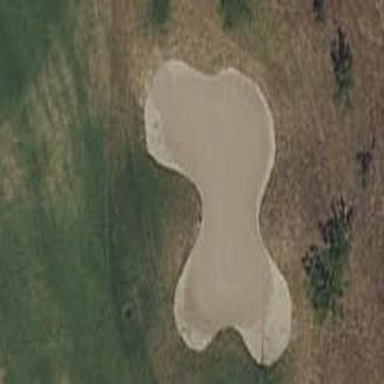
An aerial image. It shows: Golf bunker filled with natural sand.